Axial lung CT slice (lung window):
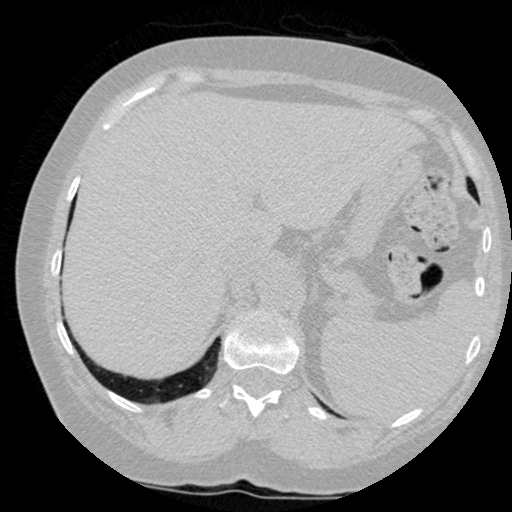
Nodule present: no